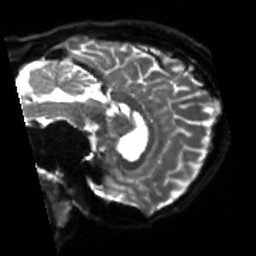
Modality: sbref
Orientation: sagittal
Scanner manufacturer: siemens
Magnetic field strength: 3 T
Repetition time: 4 s
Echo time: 0.0594 s